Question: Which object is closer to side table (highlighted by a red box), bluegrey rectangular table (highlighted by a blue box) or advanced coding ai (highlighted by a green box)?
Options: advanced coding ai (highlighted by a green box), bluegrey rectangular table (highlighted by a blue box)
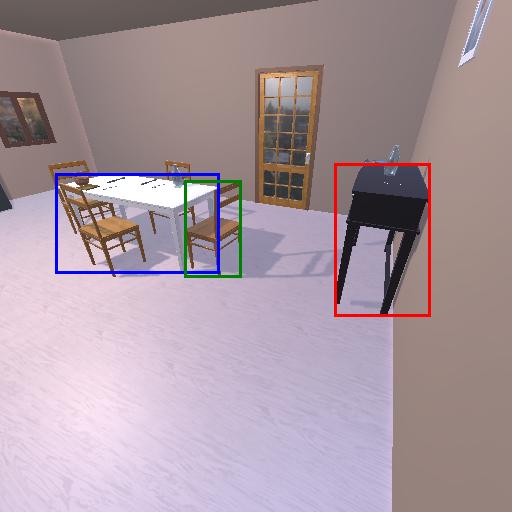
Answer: advanced coding ai (highlighted by a green box)